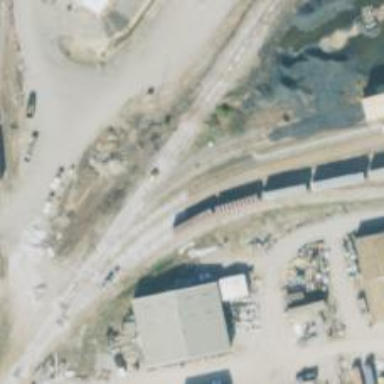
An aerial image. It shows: Railway spur service.